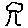
Label: tree